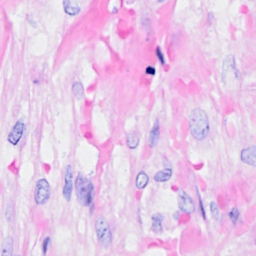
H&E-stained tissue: Breast